Current action and preconditions to check: trajectory_clear

Your task: For each precondition in the list above, predict whether it will hold at this action.

Consider the current scene as observed from the mobile robot's camera, and analyze the predicted future states of all dynamic agents (e.g., people, animals, vehicles, or any moving entities) within the NEXT SECOND.

IMPORTANT: Only answer "very likely" if you are absolutely certain—based on strong, clear evidence—that a dynamic agent will violate the precondition in the predicted future state. Do NOT answer "very likely" for unlikely, ambiguous, or low-probability risks.

Ask yourself for each precondition: Is there a high probability, with clear and convincing evidence, that the predicted future states of any dynamic agent will interfere with the predicted future state of the currently executing action within the NEXT SECOND, causing that precondition to fail?

Assess the risk level based on these predictions. Use "likely" or "very likely" if motions create a clear risk of interference.

Use "neutral" or "improbable" if agents are nearby but their predicted paths are clearly diverging or non-conflicting.

Failure Risk Categories: "very improbable", "improbable", "neutral", "likely", "very likely"

Answer Format: Output ONLY the probability_of_failure value from these categories: "very improbable", "improbable", "neutral", "likely", "very likely"

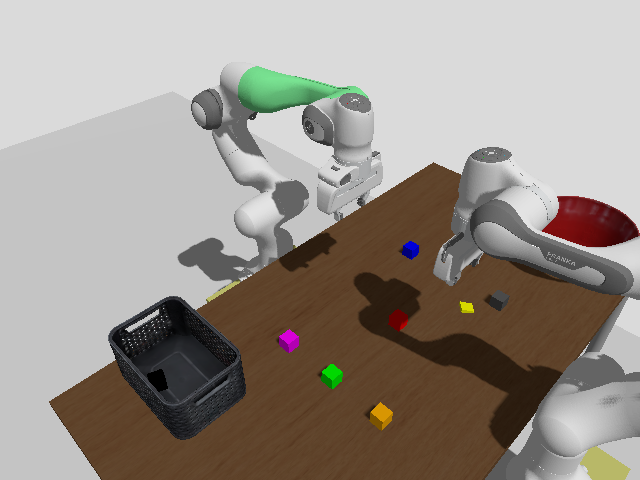

Answer: very improbable